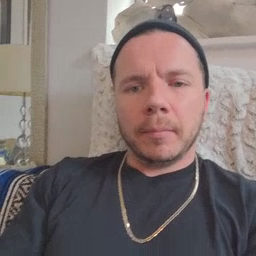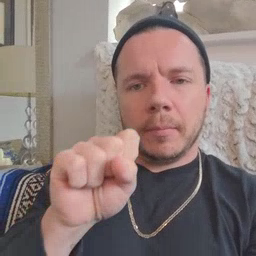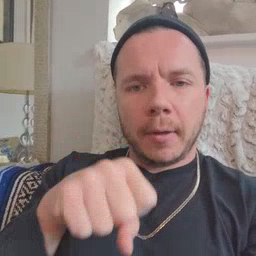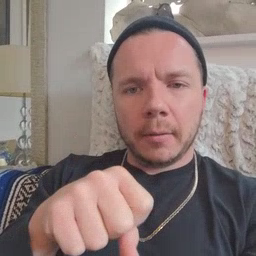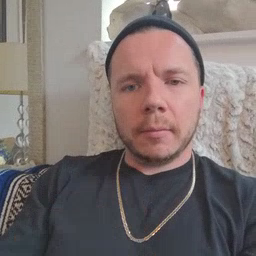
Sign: yes